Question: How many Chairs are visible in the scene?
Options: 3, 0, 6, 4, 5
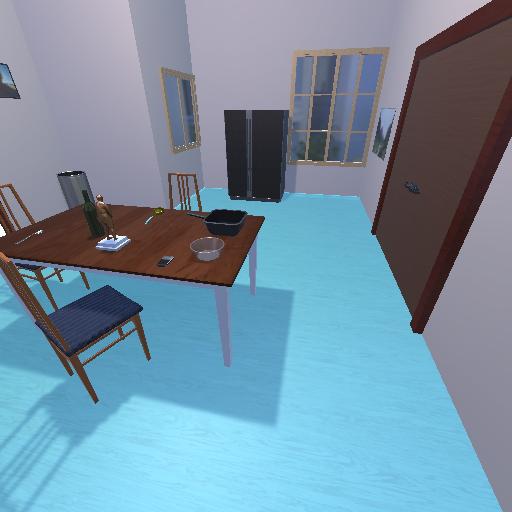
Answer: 3